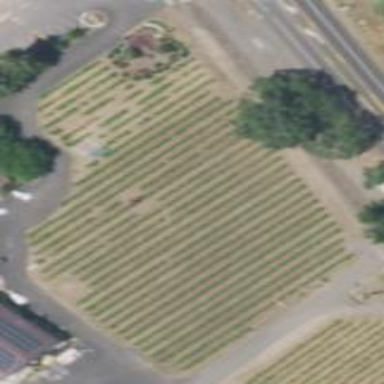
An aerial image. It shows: Vineyard where grapes are grown.